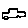
Label: car